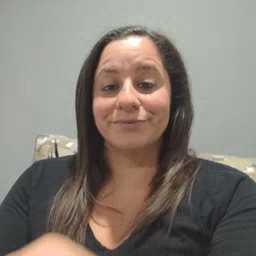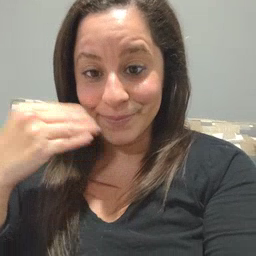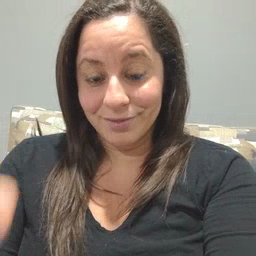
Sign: smile